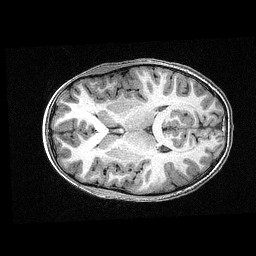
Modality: T1w
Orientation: axial
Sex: female
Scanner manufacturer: siemens
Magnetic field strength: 3 T
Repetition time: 2.3 s
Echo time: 0.00336 s